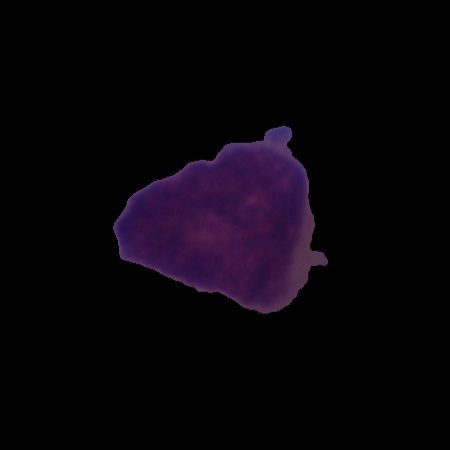
Label: cancer